Question: Trying to learn xaml designing. I got this picture from internet and use it as a model to practice. There is a problem: When I click one of day buttons, a scrollviewer with a list of day tasks appears. Each task has a list of hours in day, from start time to end time. I don't know whether they are from one source or 2 source (one describes day task and the other one is a list of hours of this task).

I tried with this
'''
public async void ShowTasks()
{
ObservableCollection<DayTask> Data = await App.DataSource.GetData();
DateListBox.ItemsSource = Data;
DayTask daytask = Data.Where(x => x.Day.Date == App.Day.Date).FirstOrDefault();
TasksListView.ItemsSource = daytask.Tasks;
List<HoursModel> HoursList = new List<HoursModel>();
foreach (var simpletask in daytask.Tasks)
{
HoursList.Add(new HoursModel(simpletask.StartTimeHour, simpletask.EndTimeHour));
}
HoursListView.ItemSource = HoursList;
}
'''
This is my xaml code:
'''
<ScrollViewer Height="730" Width="300" >
<ListView
x:Name="TasksListView" Height="730" Width="300"
HorizontalAlignment="Right">
<ListView.ItemTemplate>
<DataTemplate>
<Grid>
<Grid.ColumnDefinitions>
<ColumnDefinition Width="*"/>
<ColumnDefinition Width="7*"/>
</Grid.ColumnDefinitions>
<ListView
Grid.Column="0"
x:Name="HoursListView">
<ListView.ItemTemplate>
<DataTemplate>
<TextBlock
x:Name="ShowedHours"
Text="{Binding}"/>
</DataTemplate>
</ListView.ItemTemplate>
</ListView>
<Grid Grid.Column="1">
<Rectangle
Fill="Pink"
Height="75"
Width="150"
Margin="60,20,0,0"/>
<TextBlock
Text="{Binding Description}"
FontSize="17"
TextWrapping="Wrap"
Margin="80,20,0,0"/>
</Grid>
</Grid>
</DataTemplate>
</ListView.ItemTemplate>
</ListView>
</ScrollViewer>
'''
I got an error with 'HoursListView.ItemSource = HoursList;'. The detail of this error is
'The name 'HoursListView' does not exist in the current context'. Does anyone have any suggestions how I can do this ?
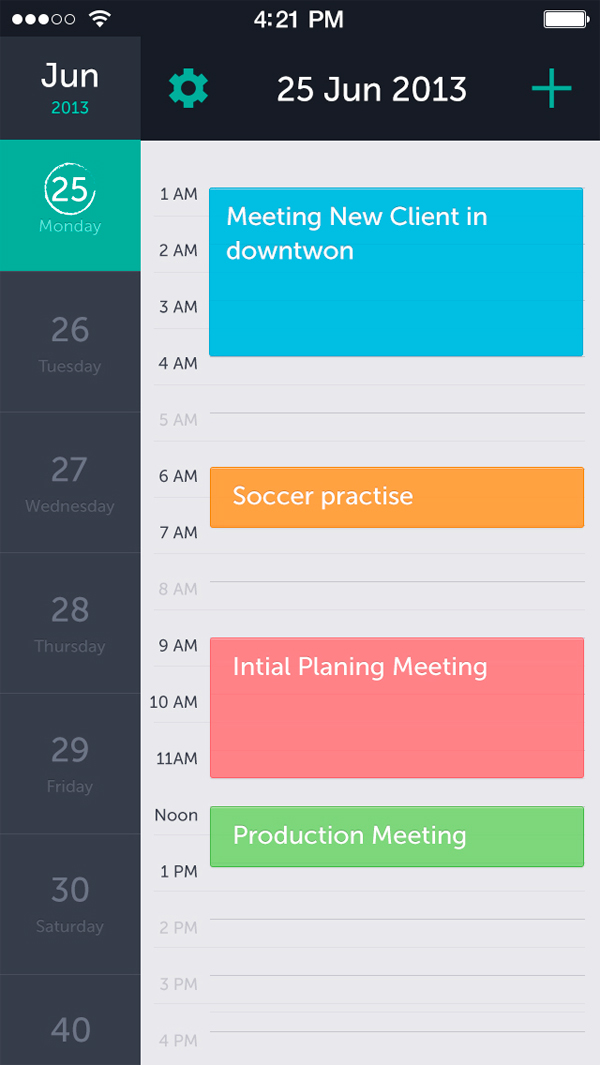
Answer: You can't access control in 'DataTemplate' directly by it's name. That makes sense because 'DataTemplate' in this case is generated repeatedly for each item within 'TasksListView'.
According to XAML markup posted, you want to have different 'HoursList' for each 'DayTask'. That can be achieved by adding an 'HoursList' property in 'DayTask' class. I'd suggest to use 'ObservableCollection' instead of 'List' because the former has built-in feature to notify bound UI to refresh whenever item added to or removed from collection :
'''
public class DayTask
{
public ObservableCollection<HoursModel> HoursList { get; set; }
.....
}
'''
Then bind 'HoursListView''s 'ItemsSource' to above property :
'''
.....
<DataTemplate>
<Grid>
<Grid.ColumnDefinitions>
<ColumnDefinition Width="*"/>
<ColumnDefinition Width="7*"/>
</Grid.ColumnDefinitions>
<ListView
Grid.Column="0"
ItemsSource="{Binding HoursList}"
x:Name="HoursListView">
.....
</ListView>
</Grid>
</DataTemplate>
.....
'''
Don't forget to populate all 'HoursList' properties before setting 'DateListBox.ItemsSource'.